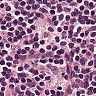
Metastatic tissue present: no